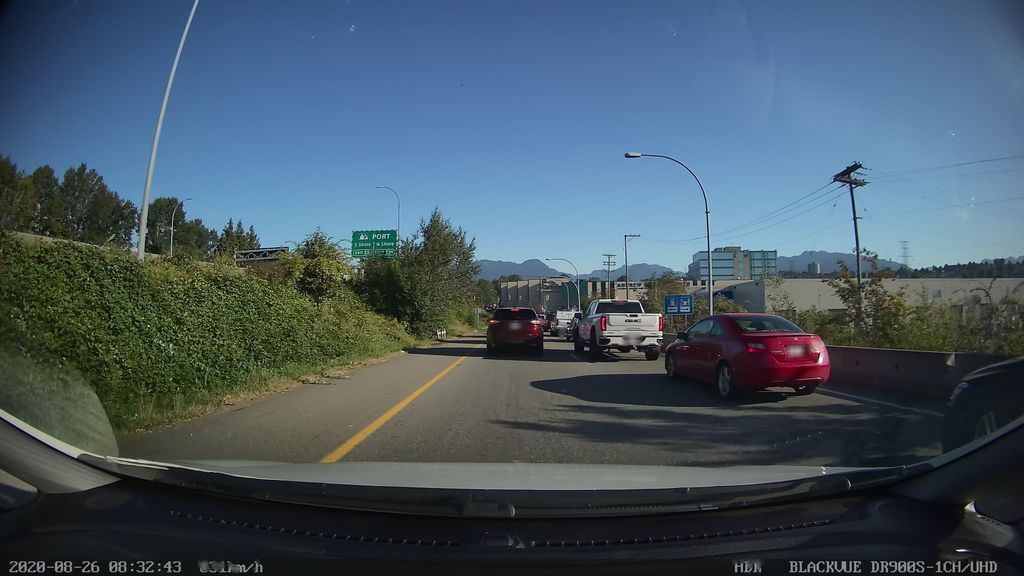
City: vancouver